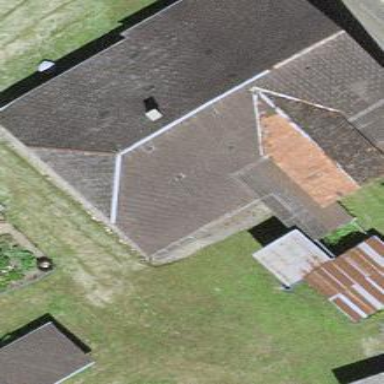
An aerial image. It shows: Farm building.